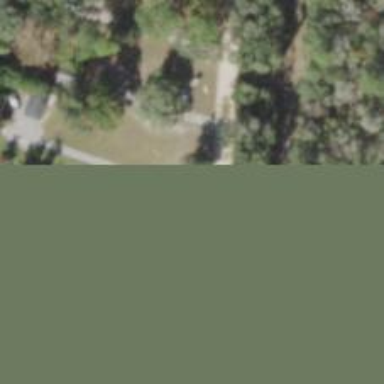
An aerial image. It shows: Driveway.